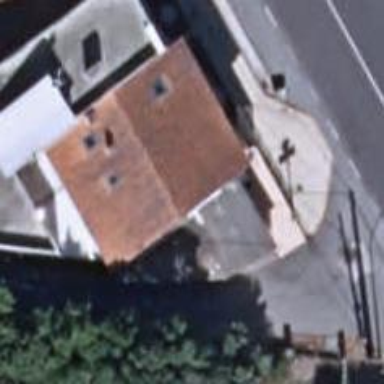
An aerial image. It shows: Pub.